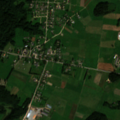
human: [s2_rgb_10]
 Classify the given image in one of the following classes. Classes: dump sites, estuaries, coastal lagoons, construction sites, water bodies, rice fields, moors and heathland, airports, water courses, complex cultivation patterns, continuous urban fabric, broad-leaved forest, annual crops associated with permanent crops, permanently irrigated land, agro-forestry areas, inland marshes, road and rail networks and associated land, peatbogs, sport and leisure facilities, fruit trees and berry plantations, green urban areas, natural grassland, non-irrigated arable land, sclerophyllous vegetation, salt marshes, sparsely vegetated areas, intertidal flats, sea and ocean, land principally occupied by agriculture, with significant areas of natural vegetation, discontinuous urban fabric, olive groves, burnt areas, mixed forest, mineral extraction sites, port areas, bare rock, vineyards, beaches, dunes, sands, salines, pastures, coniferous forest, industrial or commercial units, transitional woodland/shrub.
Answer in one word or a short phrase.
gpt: discontinuous urban fabric, pastures, land principally occupied by agriculture, with significant areas of natural vegetation, broad-leaved forest